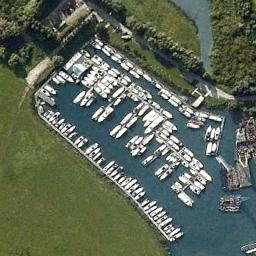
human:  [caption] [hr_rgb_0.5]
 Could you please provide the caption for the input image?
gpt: Many ships moored in the harbor next to buildings, Lawns and forests .

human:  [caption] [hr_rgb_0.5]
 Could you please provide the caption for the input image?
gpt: There are more ships in the middle of the harbor .

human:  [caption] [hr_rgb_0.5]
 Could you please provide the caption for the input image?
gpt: There are many trees near the harbor .

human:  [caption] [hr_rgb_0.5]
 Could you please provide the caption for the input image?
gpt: The harbor has lots of neatly docked boats is surrounded by a lawn and some buildings .

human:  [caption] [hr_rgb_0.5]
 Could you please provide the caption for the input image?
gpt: There are green lawns and trees around the harbor .